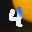
Label: 4